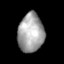
Tissue: lung
Cell type: Endothelial cells
Senescence score: 0.6093
Nuclear area (px): 983
Mean DAPI intensity: 163.714